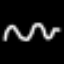
Label: squiggle